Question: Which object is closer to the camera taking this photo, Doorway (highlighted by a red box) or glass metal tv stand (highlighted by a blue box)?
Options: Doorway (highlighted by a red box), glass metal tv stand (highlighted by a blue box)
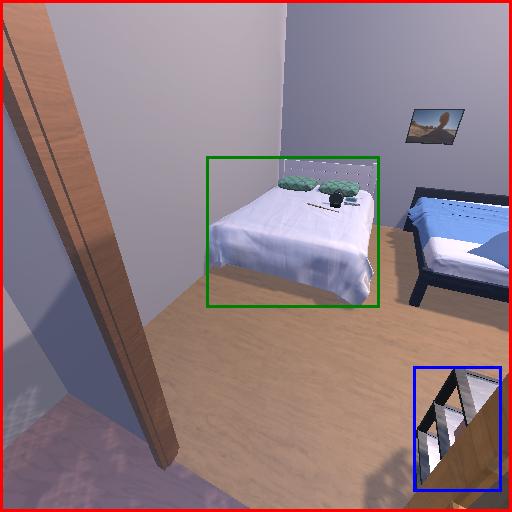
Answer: Doorway (highlighted by a red box)